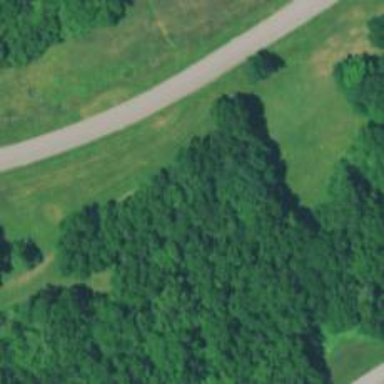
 which is leisure land designated for disc golf."